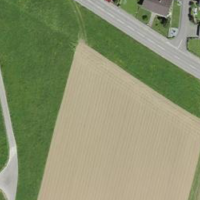
EUNIS habitat code: 52
Species observed at this site:
Circaea lutetiana